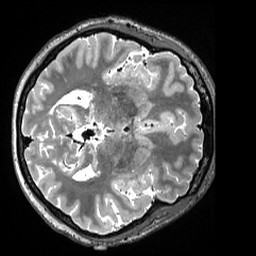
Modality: T2w
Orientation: axial
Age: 39
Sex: female
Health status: ill
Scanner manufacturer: siemens
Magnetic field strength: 3 T
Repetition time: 3.2 s
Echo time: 0.563 s